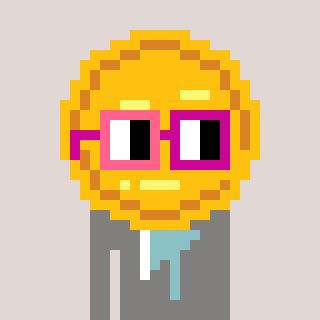
a pixel art character with square pink and red glasses, a medal-shaped head and a bluegrey-colored body on a warm background